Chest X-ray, AP view. Patient: 28 years old, sex M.
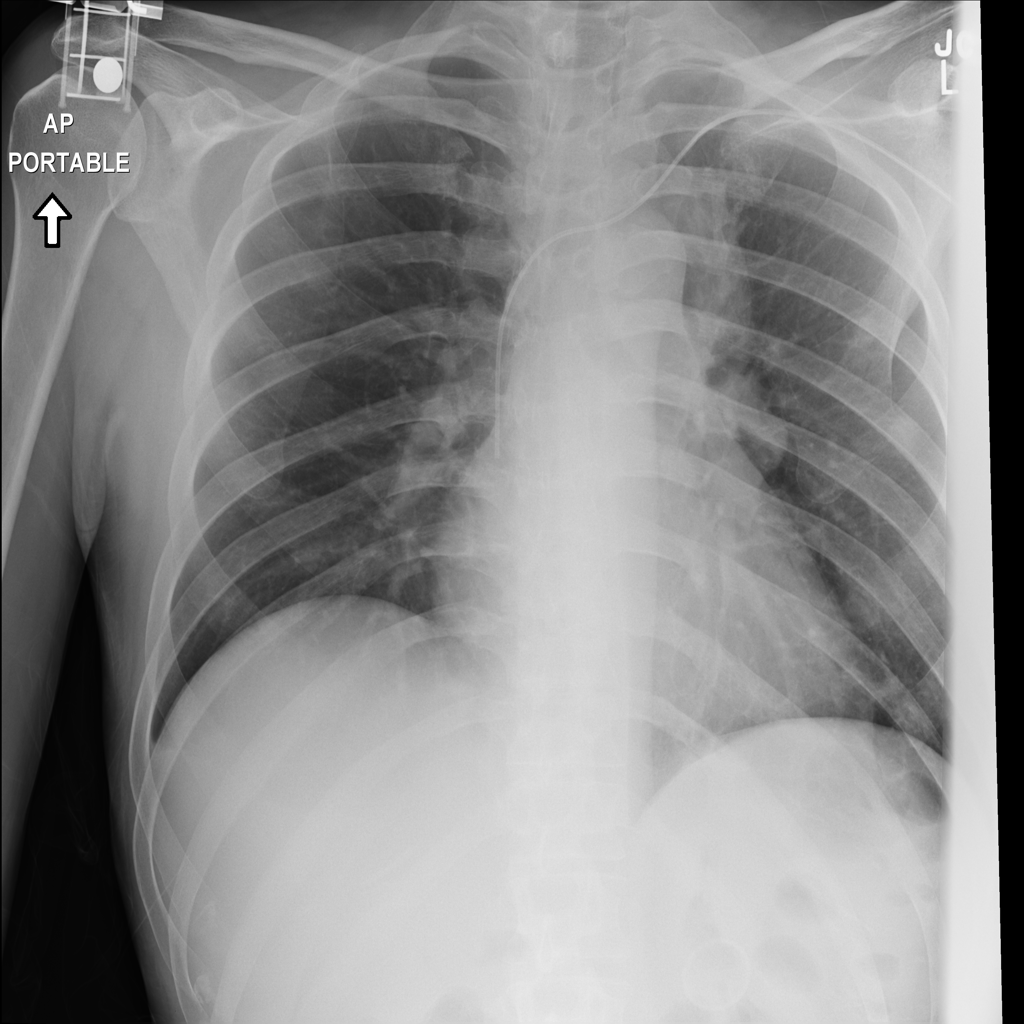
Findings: No Finding